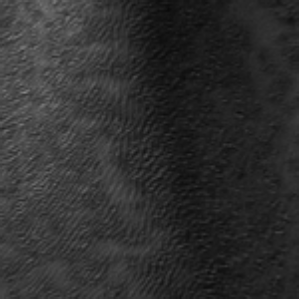
Label: frost